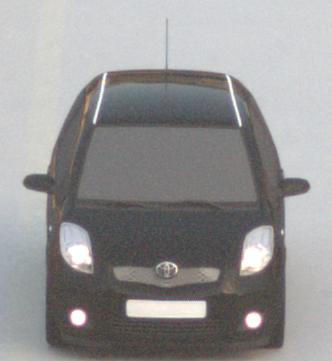
Make: Toyota
Model: Yaris 1.0
Detailed model: Yaris (XP13)
Model produced from: 2011/10
Model produced until: 2014/08
Doors: 3
Color: black
Road condition: dry road
Daytime: sunrise or sunset
Contrast: low contrast